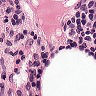
Metastatic tissue present: no